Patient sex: M
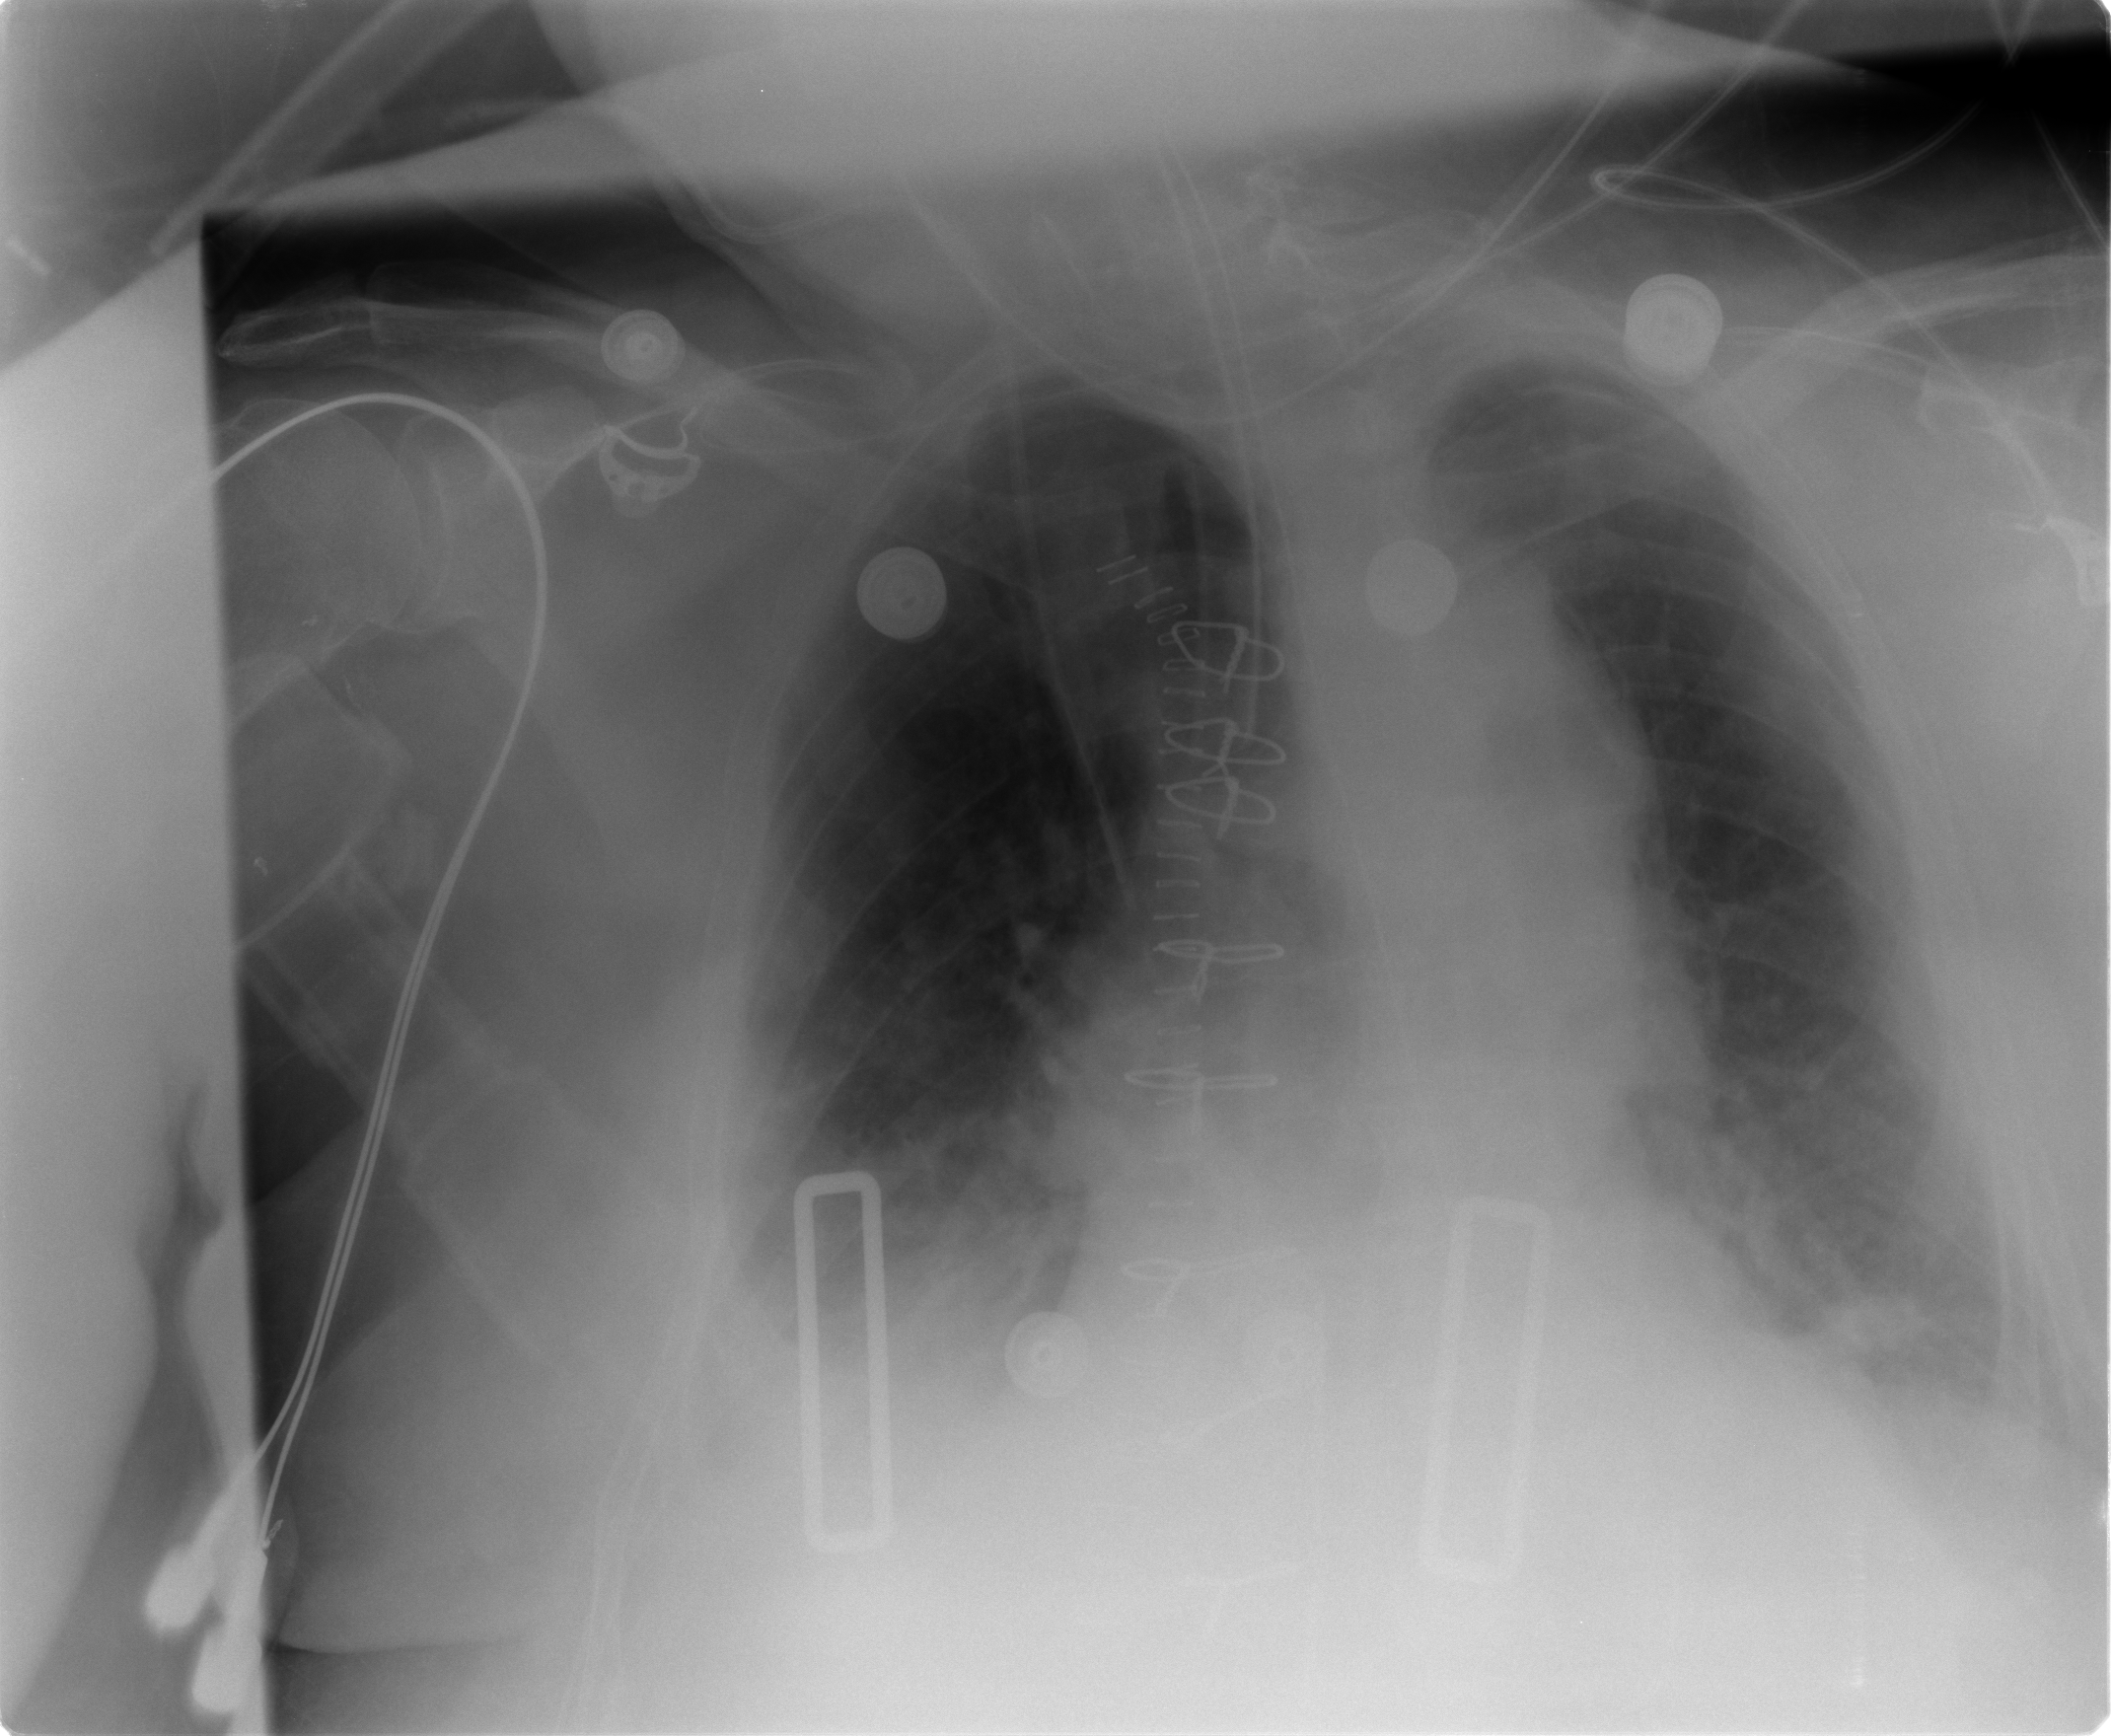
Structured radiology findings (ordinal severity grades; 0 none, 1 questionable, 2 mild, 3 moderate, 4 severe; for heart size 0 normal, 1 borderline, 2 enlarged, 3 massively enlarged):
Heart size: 1
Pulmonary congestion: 2
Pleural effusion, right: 2
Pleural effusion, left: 2
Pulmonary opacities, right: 2
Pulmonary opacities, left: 0
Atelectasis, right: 3
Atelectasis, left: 2